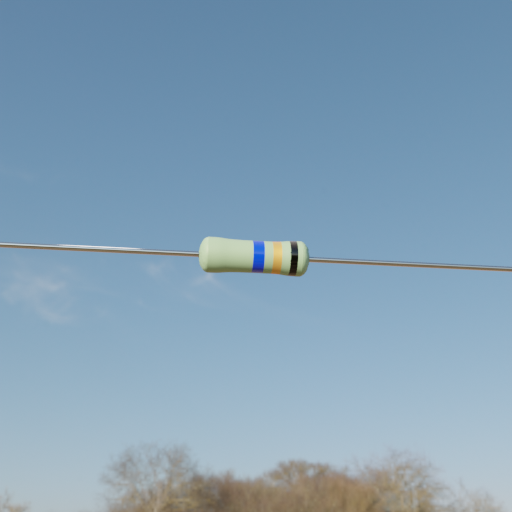
Resistor colour bands (in order): blue, gold, black